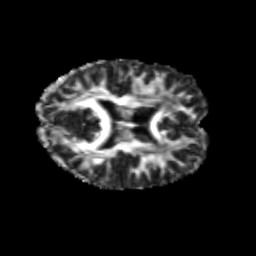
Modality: FA
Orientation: axial
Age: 25
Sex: female
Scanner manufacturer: siemens
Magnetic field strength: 3 T
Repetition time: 3.5 s
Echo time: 0.113 s